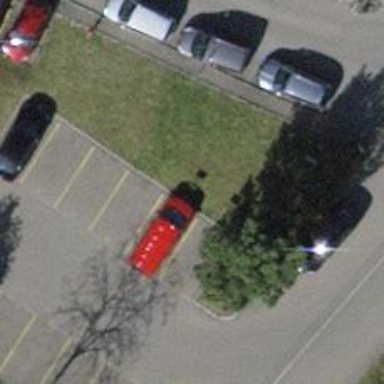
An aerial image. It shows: Car-sharing service available at this location.